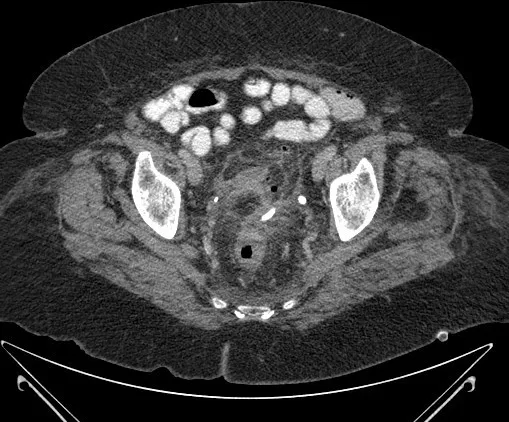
Computed tomography scan of the abdomen and pelvis (axial section) after drainage of the abscess with catheter in-situ.
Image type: radiology (ct)